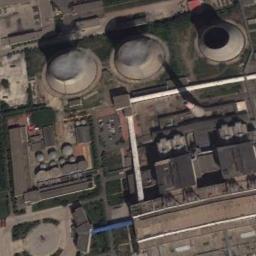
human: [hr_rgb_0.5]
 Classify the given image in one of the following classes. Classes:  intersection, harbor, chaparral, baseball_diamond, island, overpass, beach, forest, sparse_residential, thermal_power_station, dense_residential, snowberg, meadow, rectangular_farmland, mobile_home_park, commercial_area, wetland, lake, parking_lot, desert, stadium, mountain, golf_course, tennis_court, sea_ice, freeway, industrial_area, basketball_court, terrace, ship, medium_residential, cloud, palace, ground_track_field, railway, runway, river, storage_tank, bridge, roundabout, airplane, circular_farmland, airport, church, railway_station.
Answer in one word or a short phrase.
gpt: thermal_power_station